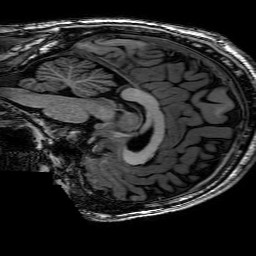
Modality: T1w
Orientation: sagittal
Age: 36
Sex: male
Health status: healthy